Interaction volume radius: 5 \u00c5
Interaction volume height: 25 \u00c5
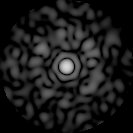
Disorder parameter: 0.7851